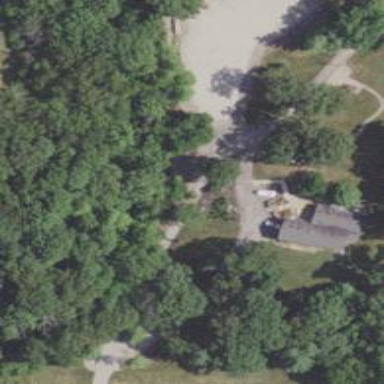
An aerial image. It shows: Driveway.